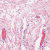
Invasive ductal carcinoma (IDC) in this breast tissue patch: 0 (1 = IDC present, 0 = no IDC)